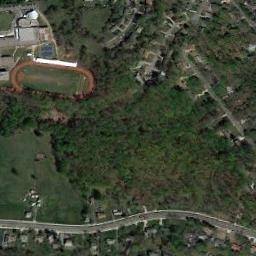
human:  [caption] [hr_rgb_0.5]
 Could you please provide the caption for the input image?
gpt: The green space inside the track is worn .

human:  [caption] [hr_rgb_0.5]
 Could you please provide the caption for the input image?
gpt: The ground track field is next to a forest and a freeway goes through the forest .

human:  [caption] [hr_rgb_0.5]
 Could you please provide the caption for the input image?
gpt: The ground track field is surrounded by trees .

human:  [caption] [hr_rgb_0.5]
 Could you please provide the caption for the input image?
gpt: Track and field are surrounded by forests, Next to residential areas and roads .

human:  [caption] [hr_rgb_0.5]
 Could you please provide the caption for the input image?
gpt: There are many green trees around the ground track field .